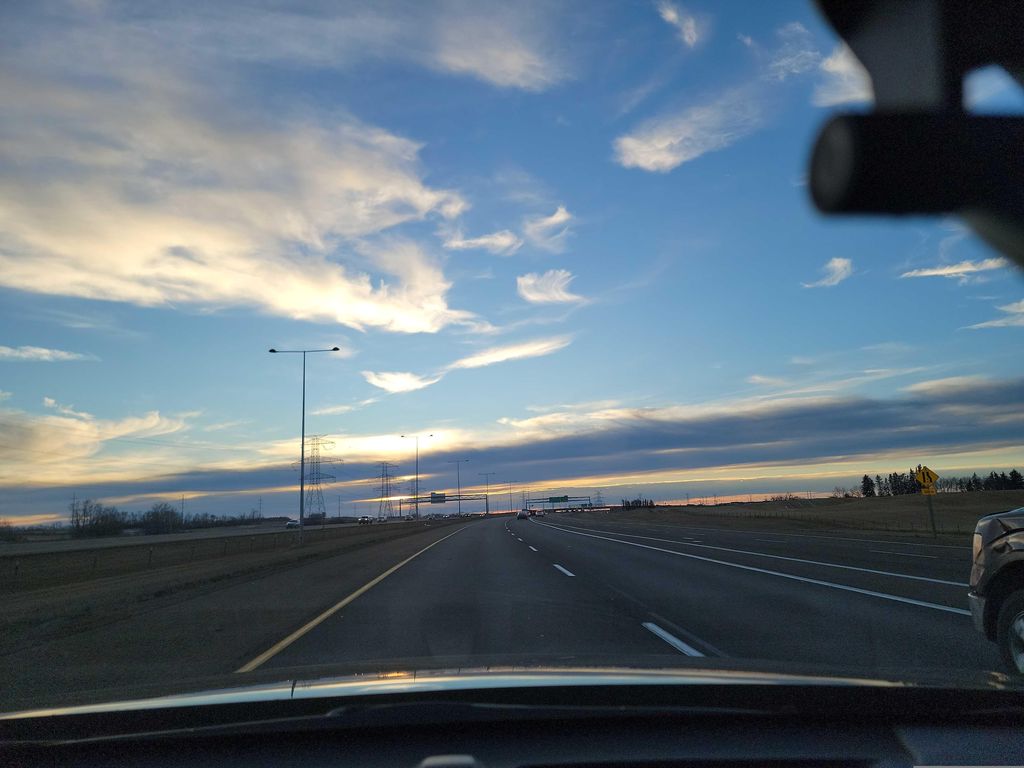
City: edmonton